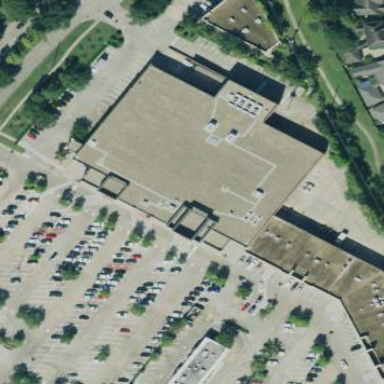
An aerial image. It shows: Supermarket located in building.